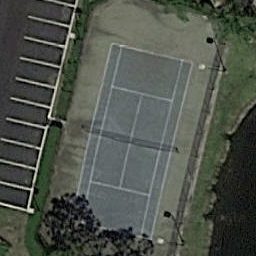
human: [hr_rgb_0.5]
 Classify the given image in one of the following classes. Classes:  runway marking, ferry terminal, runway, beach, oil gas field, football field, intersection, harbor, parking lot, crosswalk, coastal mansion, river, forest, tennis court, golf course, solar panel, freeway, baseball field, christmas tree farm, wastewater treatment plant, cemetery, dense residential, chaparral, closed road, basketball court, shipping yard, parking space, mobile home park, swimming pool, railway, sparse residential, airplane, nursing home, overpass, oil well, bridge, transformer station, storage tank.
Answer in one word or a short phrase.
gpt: tennis court